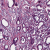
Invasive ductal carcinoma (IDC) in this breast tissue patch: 1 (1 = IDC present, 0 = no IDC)